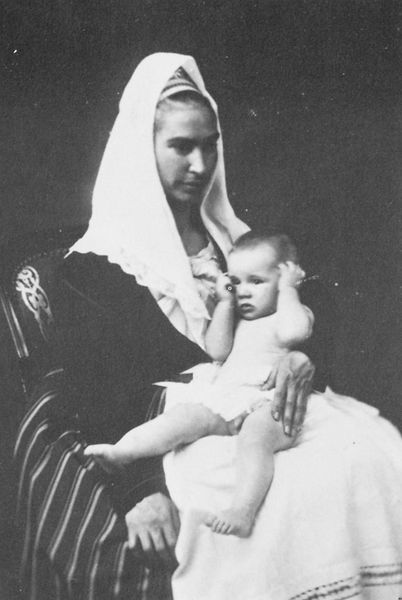
Titel: Amme mit Kind
Künstler: Gebrüder Alinari
Schlagwörter: fuß, hand, kopf, lendenschurz, nackt, weiß, sitzen, frau, hell, kleid, kleider, mund, nase, profil, schwarz, stuhl, blick, schleier, tuch, haube, rock, jacke, arm, arme, augen, bluse, halten, kleidung, spitze, bildnis, hals, hände, portrait, porträt, sessel, sitzend, decke, kind, mutter, stilleben, kopfbedeckung, schürze, steifen, klein, baby, chair, hands, hat, white, black, dark, dress, face, hair, lady, nose, old, painting, polster, robe, seated, sitting, woman, kopftuch, atelier, gestreift, streifen, blanket, picture, junge, schoß, weste, foto, fotografie, photographie, griff, penis, knabe, barfuß, schwarz-weiß, schawrz, kleinkind, photo, tracht, sad, girl, head, lap, boy, child, eyes, feet, nas, maria, black and white, gaze, brow, chin, mother, mouth, scarf, sohn, jacket, säugling, neck, family, beauty, eye, legs, apron, cloth, headscarf, finger, fingers, lips, stare, stripes, mantilla, eyebrows, windel, forehead, son, kid, hold, fotograf, photograph, photography, veil, daughter, sofa, infant, nurse, hood, 19th century, headdress, toes, nun, balck, striped, headpiece, vintage, mum, call, toddler, mom, black/white, char, diaper, posing, old-fashioned, baby. frau, averted, mama, abron, silver nitrite, stillness, am, caretaker, diper